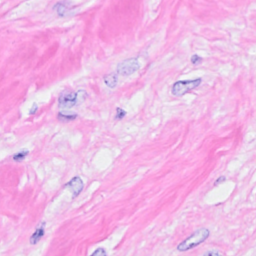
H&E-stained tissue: Breast